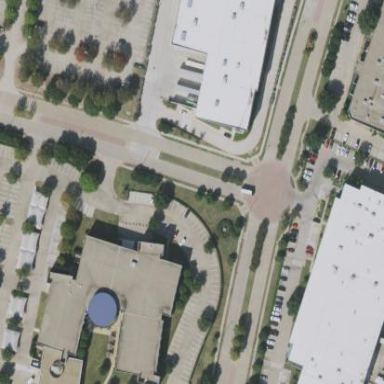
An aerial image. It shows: Commercial building.